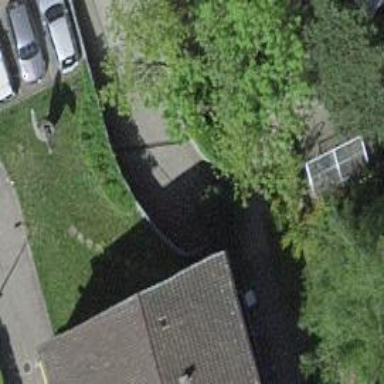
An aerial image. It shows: Retaining wall.